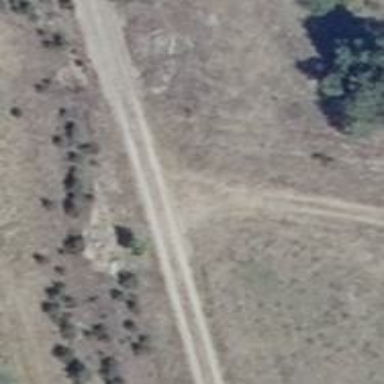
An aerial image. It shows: Sandy track with grade 4 tracktype.